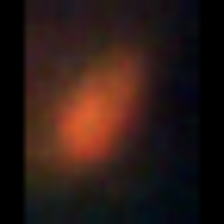
Taxon: Prorocentrum
Group: Dinoflagellates